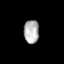
Tissue: lung
Cell type: T cells
Senescence score: 0.57
Nuclear area (px): 348
Mean DAPI intensity: 176.934